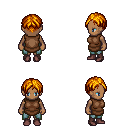
a pixel art fantasy rpg character, female body template, human, dark skin, brown tunic, teal pants, dark blonde parted hairstyle, maroon shoes, four views (front, back, left, right), 2x2 character sprite sheet, small pixel art, hard edges, no anti-aliasing